Question:
As seen on the screenshot above, each top cell has few labels. The frame of the label this question concerning is highlighted with green rectangle. It shows the title of some picture/sculpture or other exhibit, so there could be quite long strings.
I would like the text of this label to be just above author label (string with font of smaller size). So, normal text is aligned from top to bottom and if text is not enough to fill all the space, the gap is at the bottom part of the label.
For this label I would like to use the opposite approach: if text is not enough, all the text at the bottom. Is there any parameter of UILabel to implement above mentioned behaviour? Or I should manually count the amount of lines and adjust the size of the label?
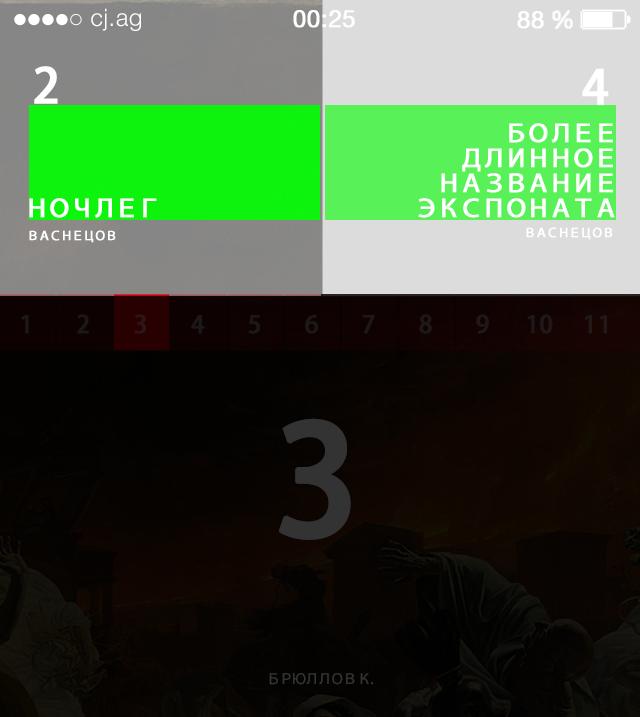
Answer: This is fairly easy using constraints. To get the effect you desire:
- - - -
All these constraints can be added in IB very easily, or through code. These constraints will cause the label to grow vertically to accommodate more text, and then shrink back down with less text, which will achieve the effect of having the text grow up from the bottom.